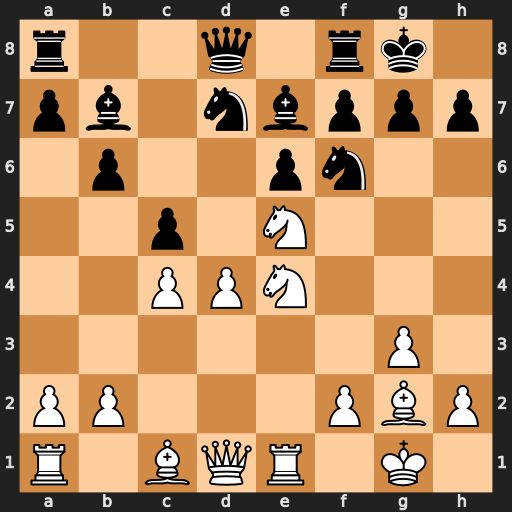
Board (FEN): r2q1rk1/pb1nbppp/1p2pn2/2p1N3/2PPN3/6P1/PP3PBP/R1BQR1K1
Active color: w
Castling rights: -
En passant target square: -
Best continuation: Nxf6+ Bxf6 Bxb7